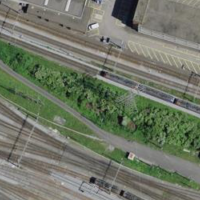
EUNIS habitat code: 57
Species observed at this site:
Tanacetum vulgare